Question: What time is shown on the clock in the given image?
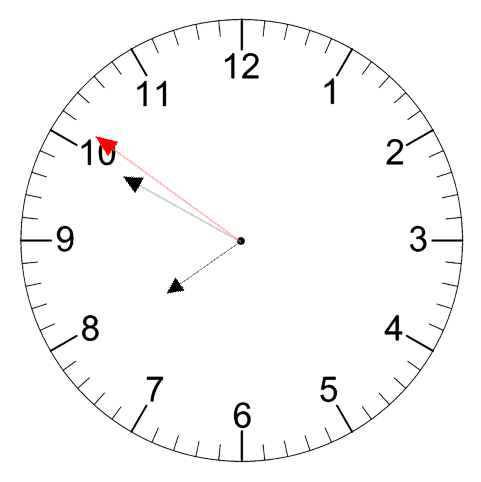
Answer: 07:49:51